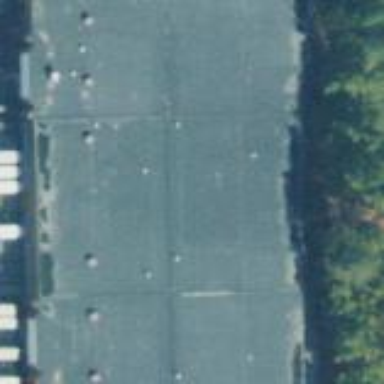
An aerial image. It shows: Warehouse.